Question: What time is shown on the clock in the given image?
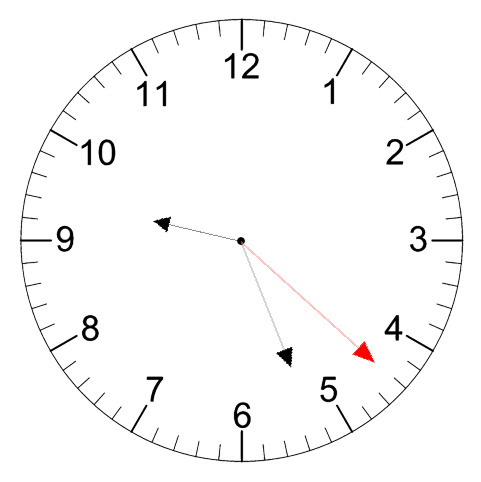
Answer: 09:26:22